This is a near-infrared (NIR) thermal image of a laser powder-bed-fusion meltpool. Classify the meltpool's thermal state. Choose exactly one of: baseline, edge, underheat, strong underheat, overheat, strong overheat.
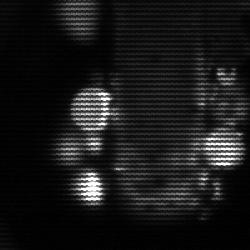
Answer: strong underheat